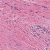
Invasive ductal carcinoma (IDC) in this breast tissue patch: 0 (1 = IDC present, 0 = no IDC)